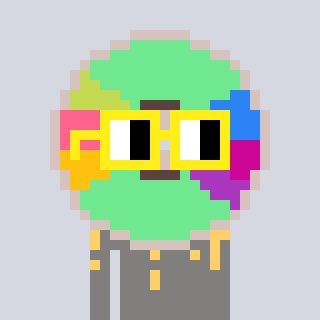
a pixel art character with square yellow glasses, a cd-shaped head and a bluegrey-colored body on a cool background